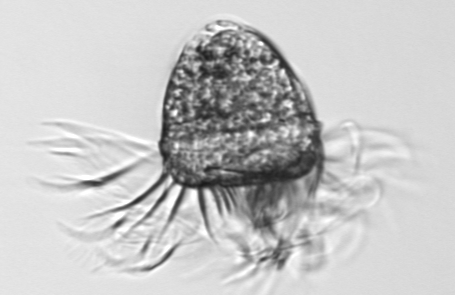
Label: Pelagostrobilidium